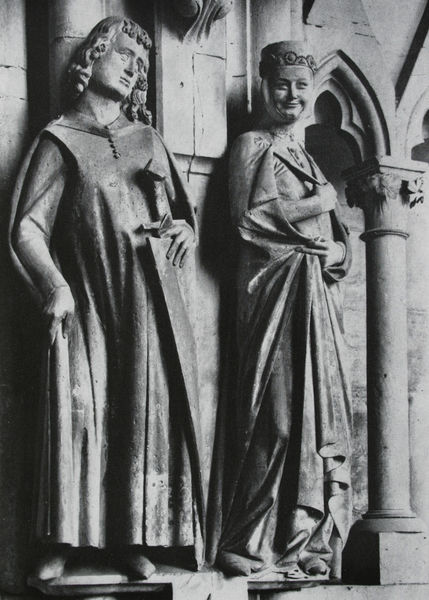
Titel: Hermann und Reglindis
Standort: Naumburg (Saale)
Institution: Dom
Schlagwörter: kopf, mann, schatten, umhang, frauen, finger, frau, frisur, grau, kleid, kleider, köpfe, marmor, schwarz, säule, weiss, dame, schleier, tuch, haube, alt, architektur, falten, johannes, sockel, stehen, stein, steine, herr, hände, kirche, gewand, haare, mantel, stoff, gewänder, paar, gotik, locken, skulptur, statue, schwung, lächeln, relief, zwei, mauer, figuren, rundbogen, kaiser, könig, people, ernst, faltenwurf, plastik, knöpfe, foto, fotografie, nische, schild, arkade, außen, dom, groß, schwarz weiss, schwert, herrscher, ritter, photo, ehepaar, skulpturen, statuen, gotisch, spitzbogen, mittelalter, chor, höfisch, elisabeth, konsolen, königin, heilige, jünger, heilig, gothik, korinthisch, happy, bauplastik, korintisch, steinmetzarbeit, gewände, stifter, architketur, schriftband, königing, gewnad, naumburg, königspaar, gewad, spitzboge, skupturen, gemeisselt, s schwung, uta, eckehardt, herscherrpaar, naumburger dom, sieglinde, siglinde, ekkehard, gewandfiguren, lebensgroß